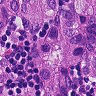
Metastatic tissue present: yes